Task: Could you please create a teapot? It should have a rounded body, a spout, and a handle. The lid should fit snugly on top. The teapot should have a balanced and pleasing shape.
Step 211:
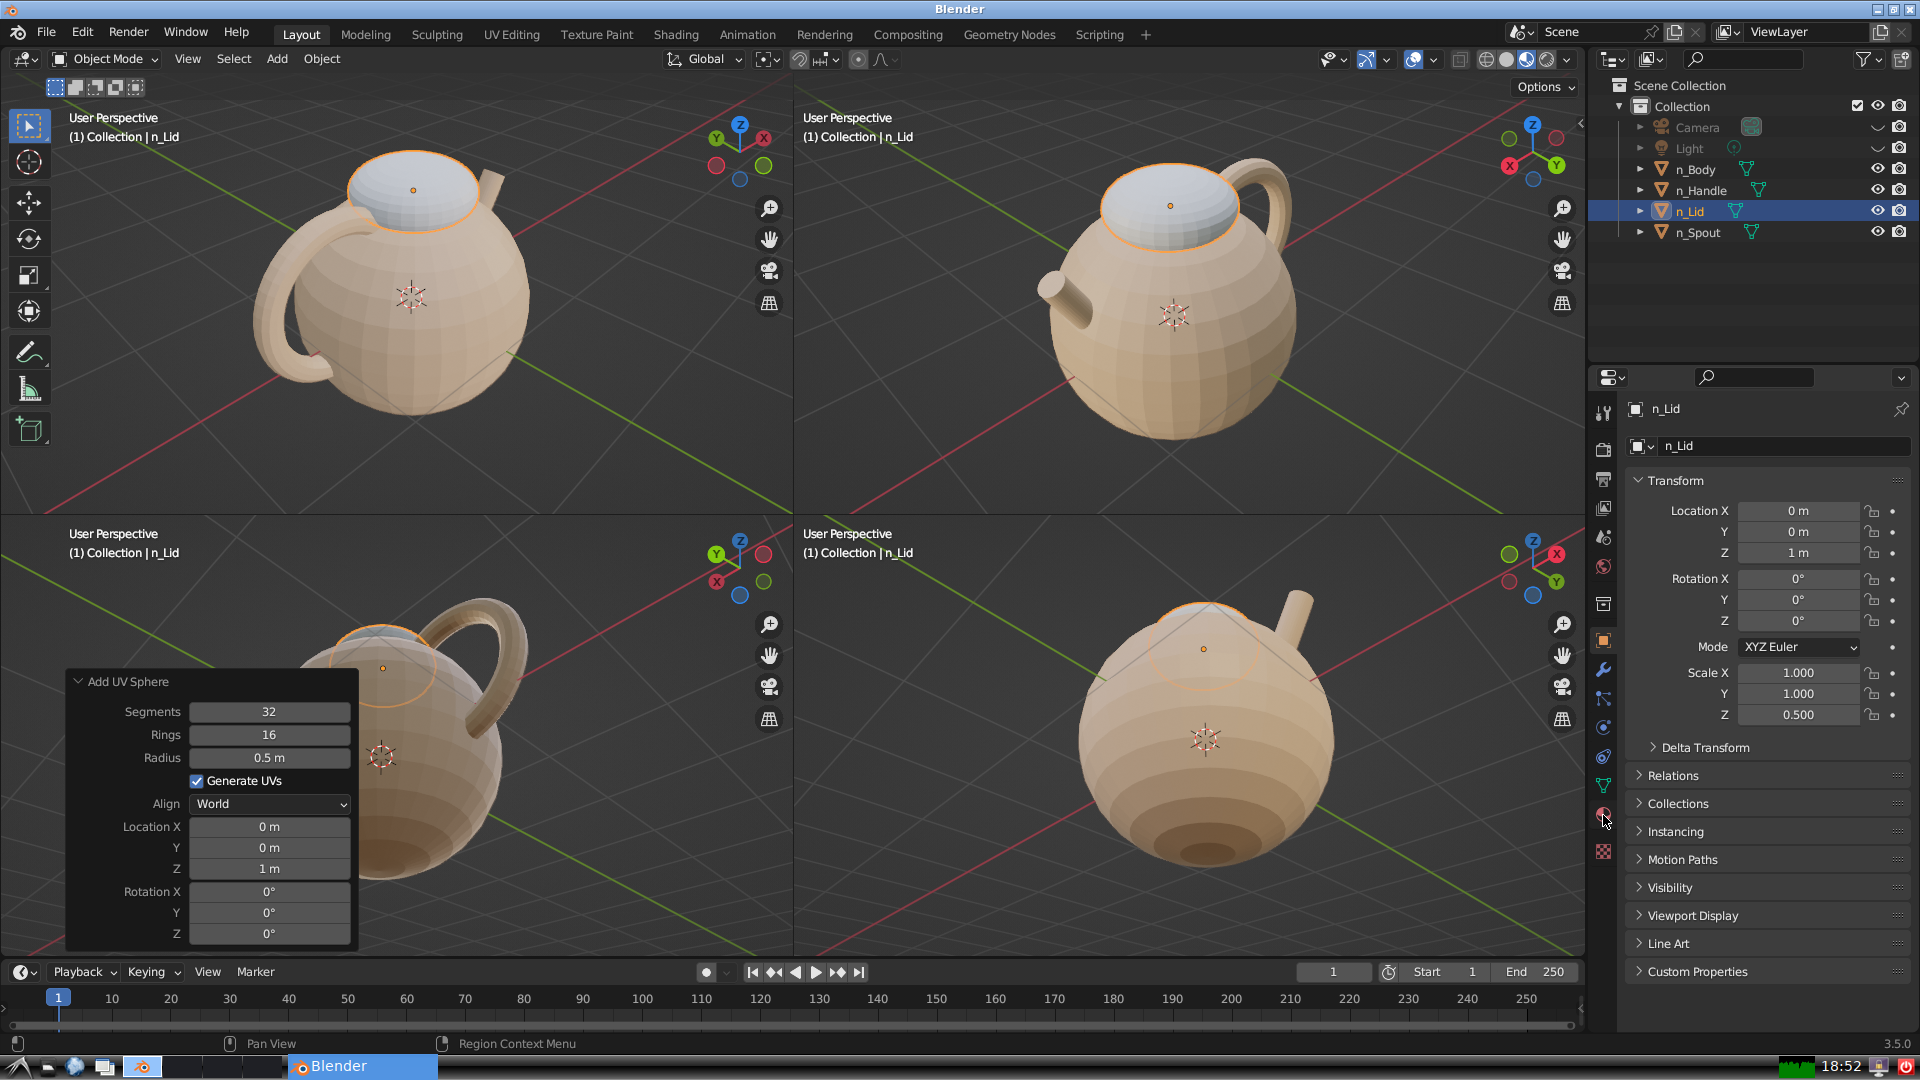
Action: click: no